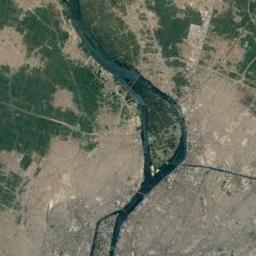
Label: river